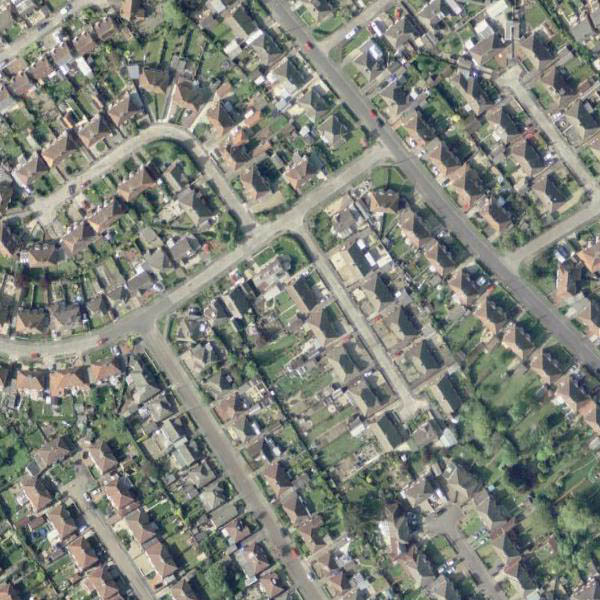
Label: DenseResidential